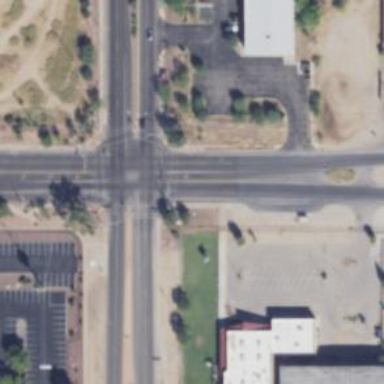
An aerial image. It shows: Marked road crossing.